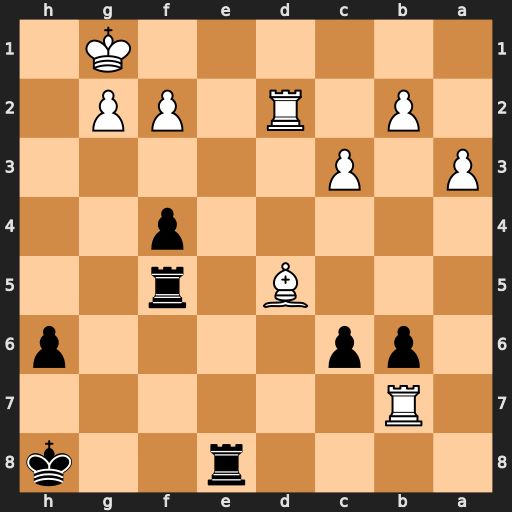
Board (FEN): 4r2k/1R6/1pp4p/3B1r2/5p2/P1P5/1P1R1PP1/6K1
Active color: b
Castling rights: -
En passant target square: -
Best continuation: Re1+ Kh2 Rh5#